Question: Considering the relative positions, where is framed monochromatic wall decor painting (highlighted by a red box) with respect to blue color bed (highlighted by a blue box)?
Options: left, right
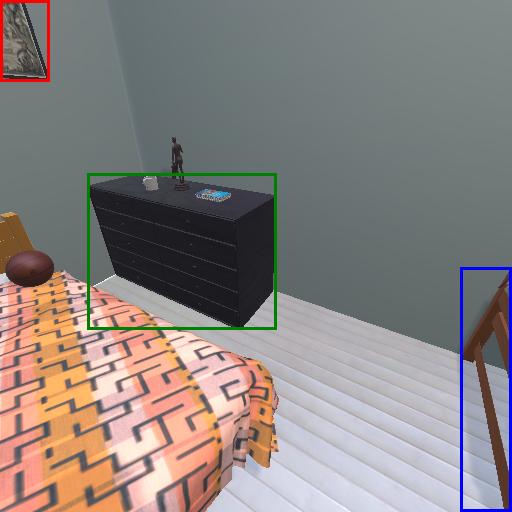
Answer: left